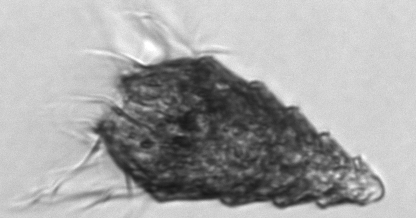
Label: Laboea_strobila